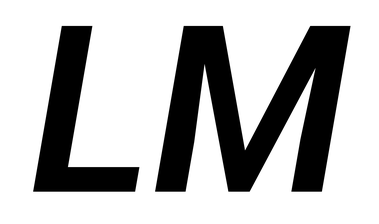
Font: Roboto-Italic_SemiBold_Italic